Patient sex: F
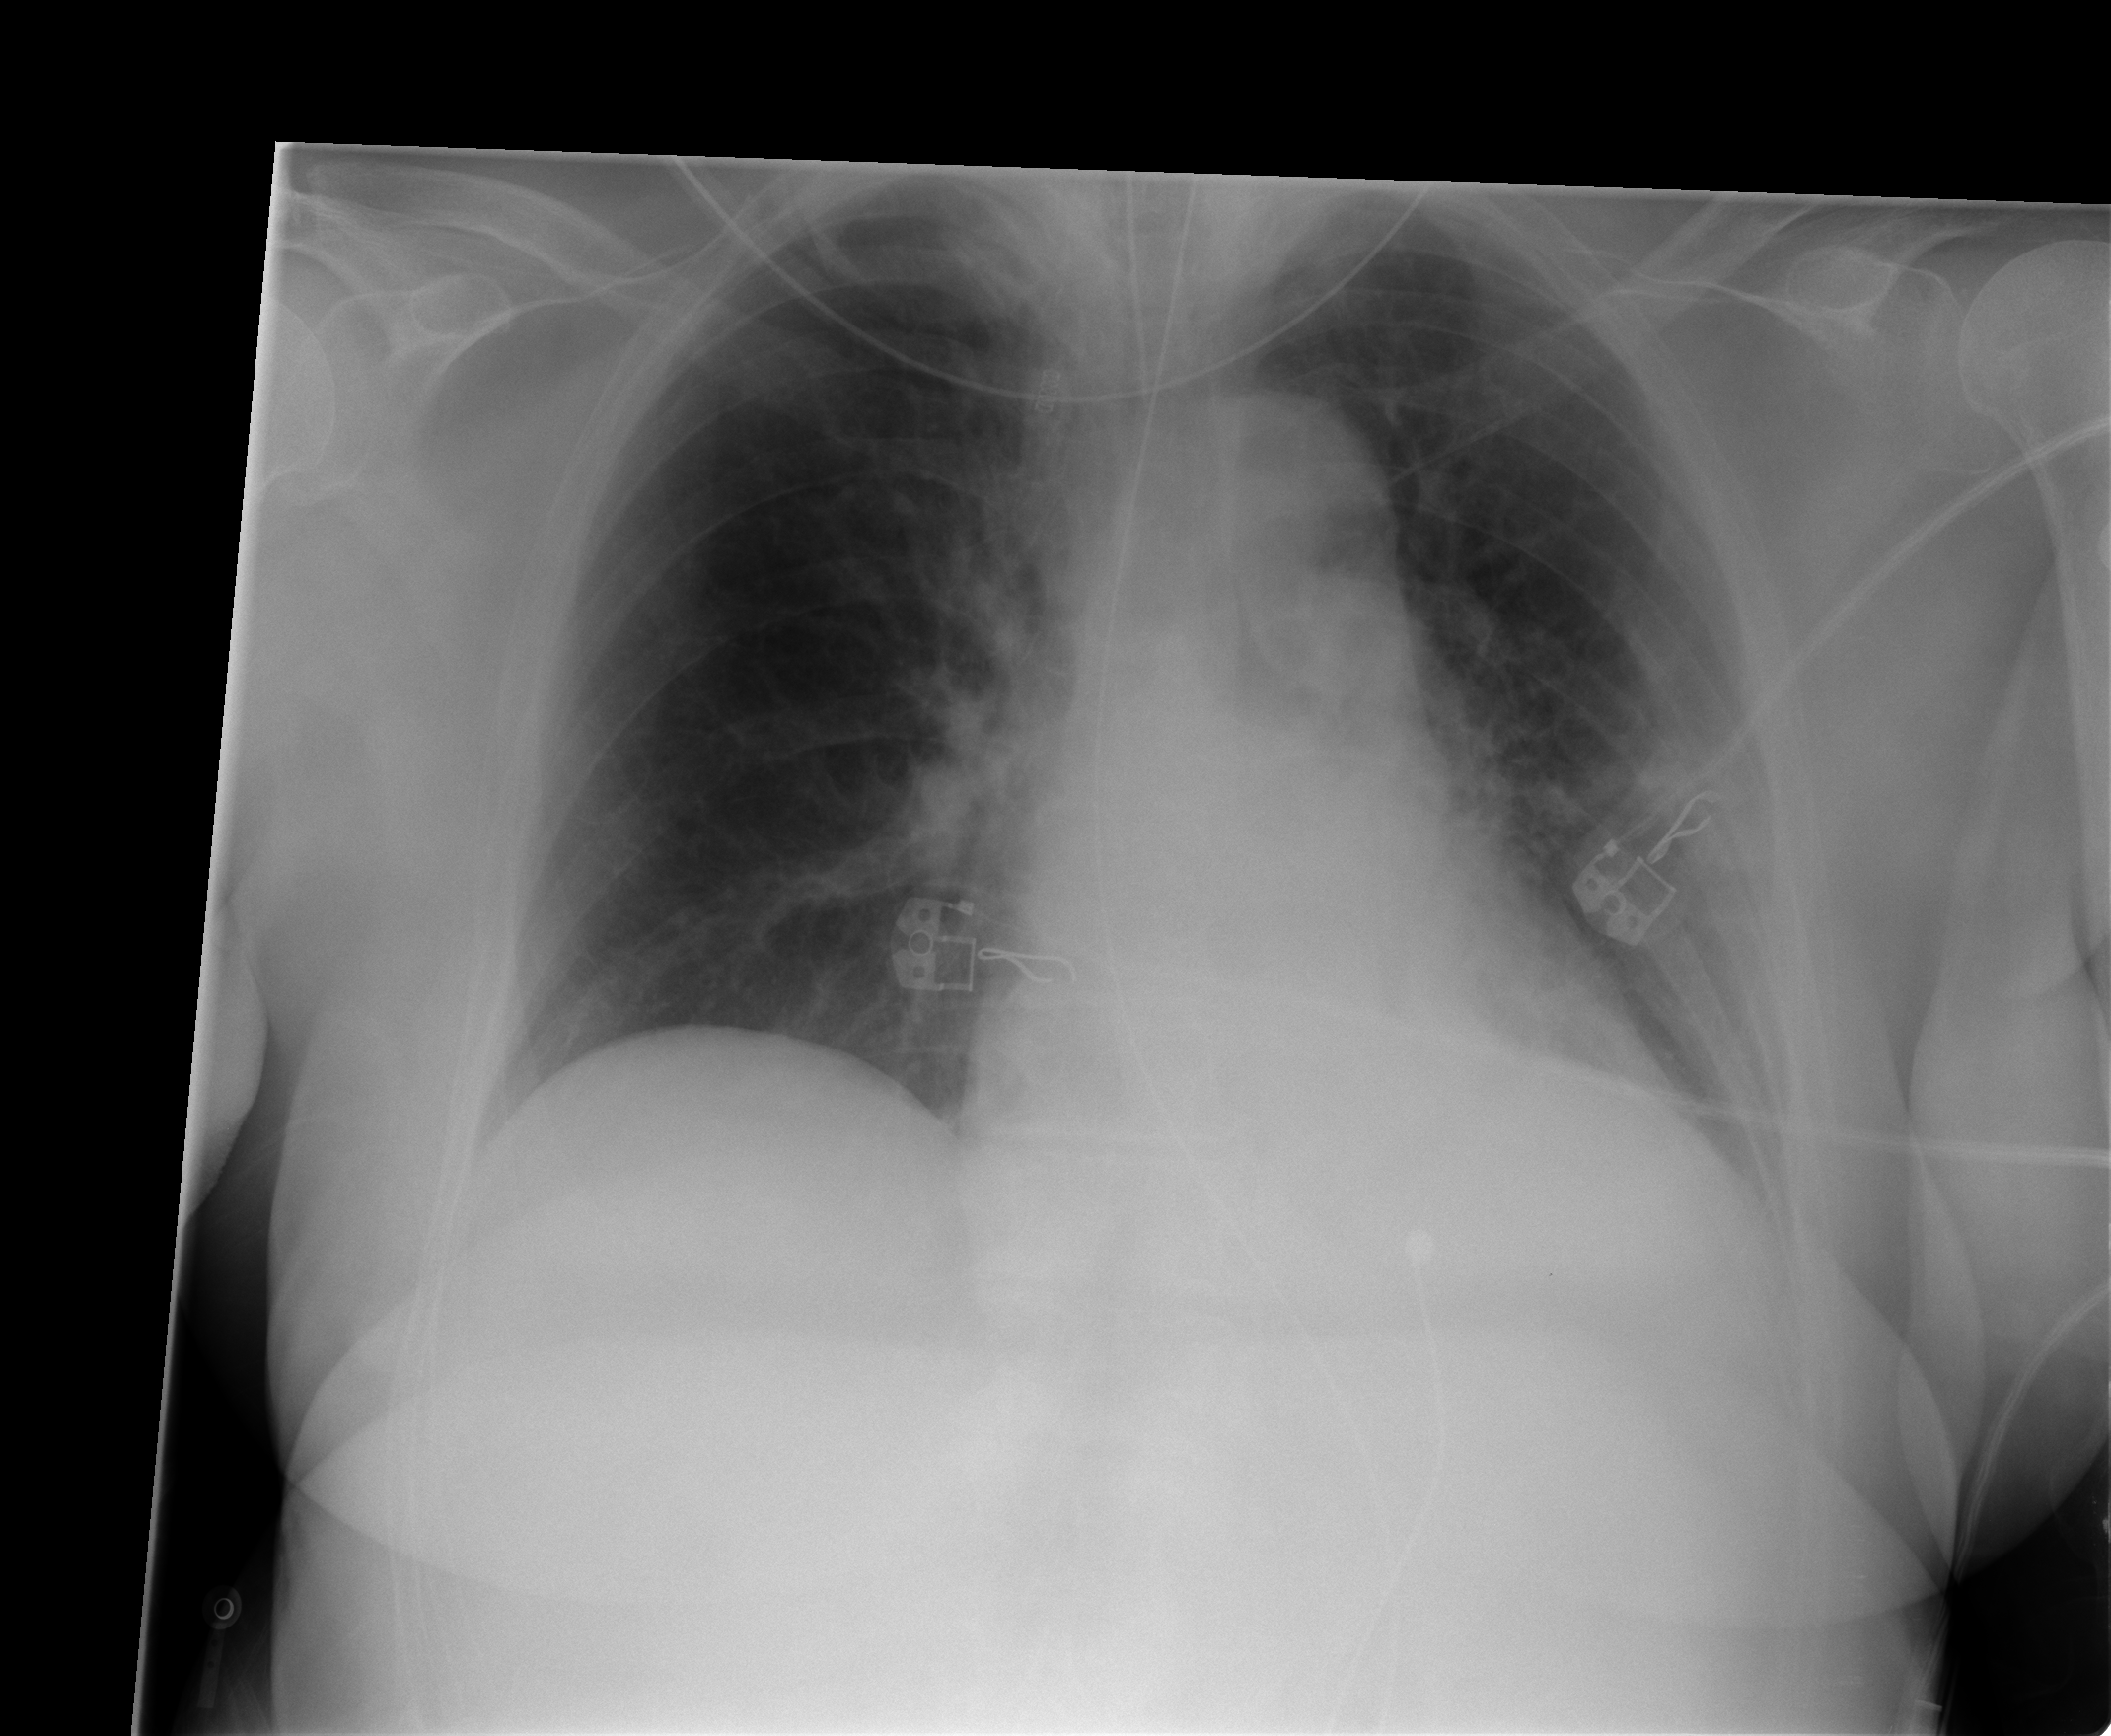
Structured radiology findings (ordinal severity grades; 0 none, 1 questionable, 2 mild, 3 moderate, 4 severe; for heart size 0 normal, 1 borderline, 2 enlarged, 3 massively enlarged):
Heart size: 2
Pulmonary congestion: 0
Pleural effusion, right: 0
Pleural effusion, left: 2
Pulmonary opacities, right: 0
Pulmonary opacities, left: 0
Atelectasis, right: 0
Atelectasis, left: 0